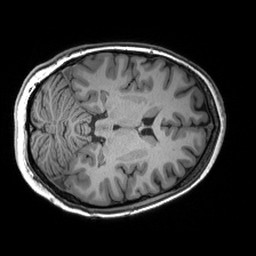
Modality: T1w
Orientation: axial
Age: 28
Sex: female
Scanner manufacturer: siemens
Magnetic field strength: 3 T
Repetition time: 2.53 s
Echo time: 0.00299 s